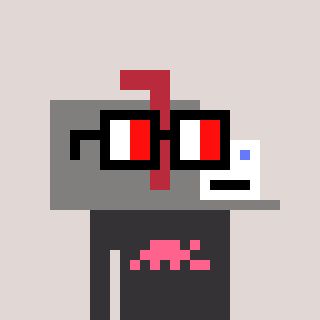
a pixel art character with square glasses with black frames and red eyes, a mailbox-shaped head and a grayscale-colored body on a warm background